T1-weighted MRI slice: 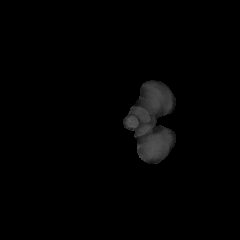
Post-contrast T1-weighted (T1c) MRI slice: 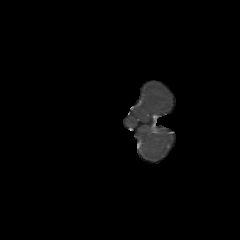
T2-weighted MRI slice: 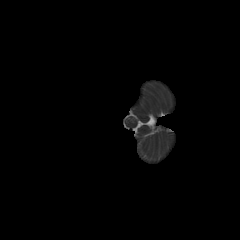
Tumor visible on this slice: yes